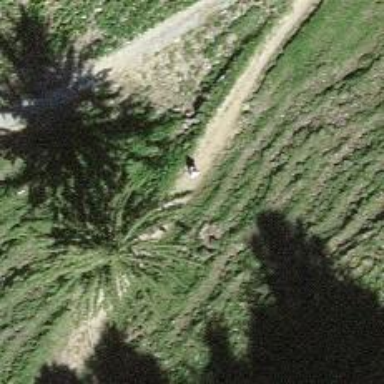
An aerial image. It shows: Evergreen needle-leaved tree.